Interaction volume radius: 10 \u00c5
Interaction volume height: 10 \u00c5
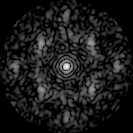
Disorder parameter: 0.6007